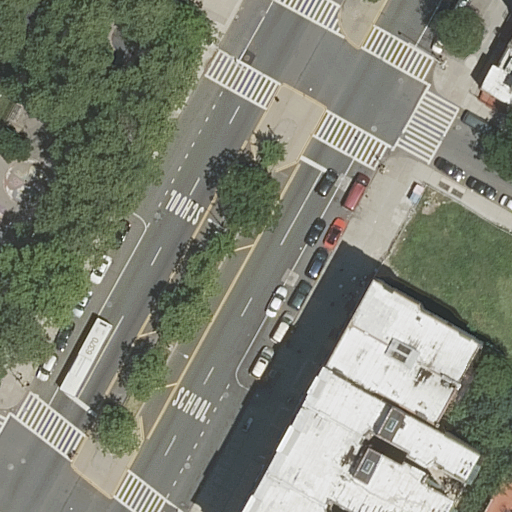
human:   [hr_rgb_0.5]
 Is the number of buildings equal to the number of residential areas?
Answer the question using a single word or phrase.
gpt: no

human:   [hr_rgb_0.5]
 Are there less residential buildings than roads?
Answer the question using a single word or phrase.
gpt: no

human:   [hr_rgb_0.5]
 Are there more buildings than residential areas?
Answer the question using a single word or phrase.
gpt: yes

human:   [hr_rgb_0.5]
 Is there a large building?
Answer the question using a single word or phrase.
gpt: no

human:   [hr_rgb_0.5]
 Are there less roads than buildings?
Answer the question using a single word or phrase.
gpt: yes

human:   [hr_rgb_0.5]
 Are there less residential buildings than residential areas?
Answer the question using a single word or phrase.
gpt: no

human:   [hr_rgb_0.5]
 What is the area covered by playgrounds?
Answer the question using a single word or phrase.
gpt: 2977m2

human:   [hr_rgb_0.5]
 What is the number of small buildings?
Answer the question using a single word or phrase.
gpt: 2

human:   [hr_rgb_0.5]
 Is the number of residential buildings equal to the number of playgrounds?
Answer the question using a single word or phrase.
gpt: no

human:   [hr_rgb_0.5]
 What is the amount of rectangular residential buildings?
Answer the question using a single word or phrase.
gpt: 4

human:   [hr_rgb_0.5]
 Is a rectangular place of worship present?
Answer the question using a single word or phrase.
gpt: yes

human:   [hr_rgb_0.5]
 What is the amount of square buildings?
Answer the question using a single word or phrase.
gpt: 0

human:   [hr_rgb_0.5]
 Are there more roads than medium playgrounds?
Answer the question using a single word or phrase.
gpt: yes

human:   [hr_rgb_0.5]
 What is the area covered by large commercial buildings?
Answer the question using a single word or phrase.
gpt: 0m2

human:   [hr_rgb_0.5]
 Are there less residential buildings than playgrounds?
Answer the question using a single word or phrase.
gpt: no

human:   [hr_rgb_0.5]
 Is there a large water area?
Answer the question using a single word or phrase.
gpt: no

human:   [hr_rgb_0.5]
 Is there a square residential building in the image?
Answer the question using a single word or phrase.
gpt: no

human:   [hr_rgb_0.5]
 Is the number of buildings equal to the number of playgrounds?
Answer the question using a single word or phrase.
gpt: no

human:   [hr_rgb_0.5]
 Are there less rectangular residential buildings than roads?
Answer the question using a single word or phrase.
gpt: yes

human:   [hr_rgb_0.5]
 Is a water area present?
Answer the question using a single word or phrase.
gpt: no

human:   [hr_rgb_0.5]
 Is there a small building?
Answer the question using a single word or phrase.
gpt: yes

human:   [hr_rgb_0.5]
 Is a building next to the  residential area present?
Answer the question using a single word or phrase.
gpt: yes

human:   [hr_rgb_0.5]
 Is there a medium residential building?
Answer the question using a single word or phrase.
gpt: yes

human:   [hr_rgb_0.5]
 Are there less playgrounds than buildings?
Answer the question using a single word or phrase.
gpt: yes

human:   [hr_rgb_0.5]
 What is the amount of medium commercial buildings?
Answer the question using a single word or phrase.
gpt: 0

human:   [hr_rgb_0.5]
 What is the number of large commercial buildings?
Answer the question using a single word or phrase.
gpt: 0

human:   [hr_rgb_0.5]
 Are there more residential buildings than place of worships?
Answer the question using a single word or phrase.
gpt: yes

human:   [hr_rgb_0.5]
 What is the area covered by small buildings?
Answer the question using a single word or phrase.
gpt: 131m2

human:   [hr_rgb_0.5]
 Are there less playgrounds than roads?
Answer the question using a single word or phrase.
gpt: yes

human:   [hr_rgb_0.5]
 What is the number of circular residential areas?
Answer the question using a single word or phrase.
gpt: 0

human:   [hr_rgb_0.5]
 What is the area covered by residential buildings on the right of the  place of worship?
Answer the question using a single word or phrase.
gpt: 0m2

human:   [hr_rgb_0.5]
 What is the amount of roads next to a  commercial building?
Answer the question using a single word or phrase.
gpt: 0

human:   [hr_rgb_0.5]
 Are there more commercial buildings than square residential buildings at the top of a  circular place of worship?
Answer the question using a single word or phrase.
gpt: no

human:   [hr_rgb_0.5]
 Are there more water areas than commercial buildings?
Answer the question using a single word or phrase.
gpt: no

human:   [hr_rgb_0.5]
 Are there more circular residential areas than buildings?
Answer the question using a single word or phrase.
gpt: no

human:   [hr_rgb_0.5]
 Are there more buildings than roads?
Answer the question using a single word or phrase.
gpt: yes